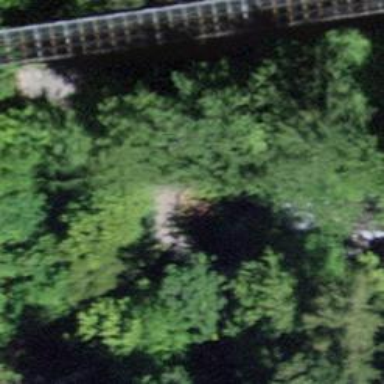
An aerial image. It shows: Path on compacted surface. It crosses bridge with excellent trail visibility.